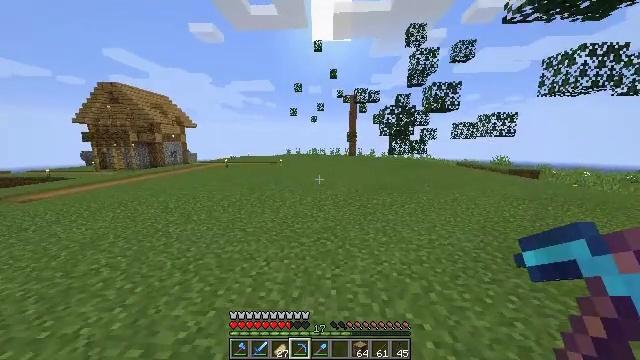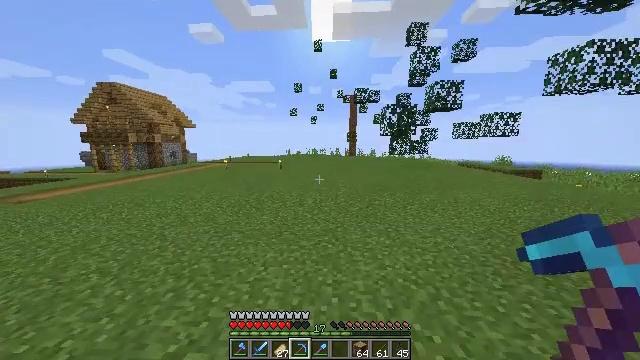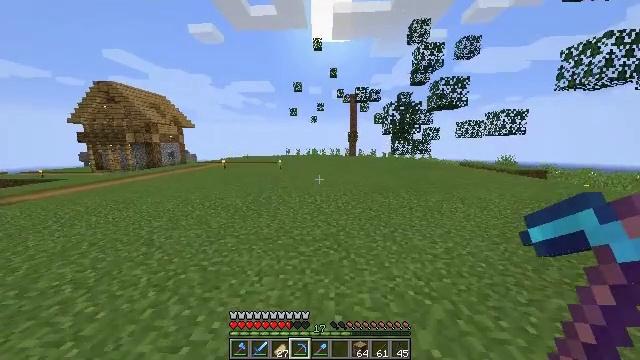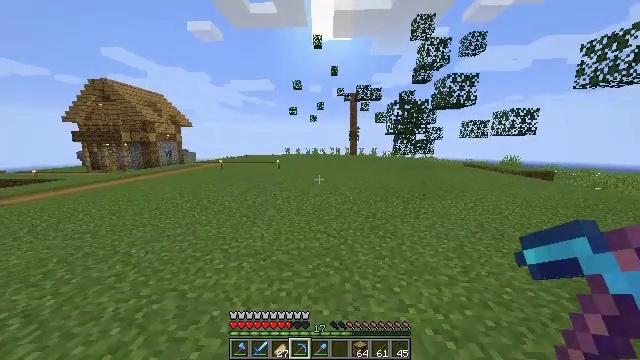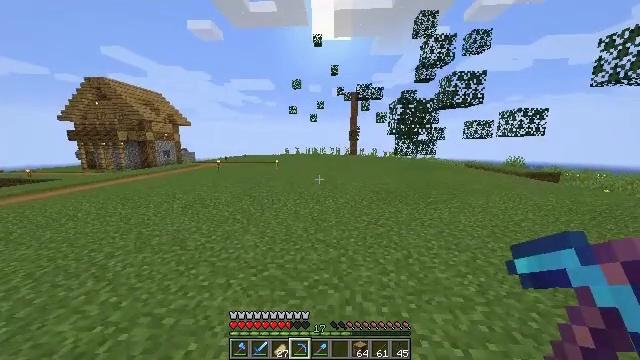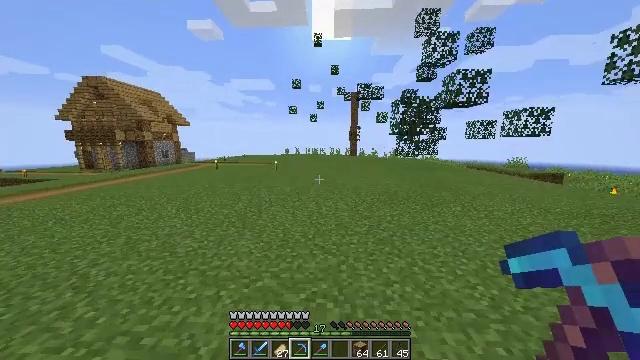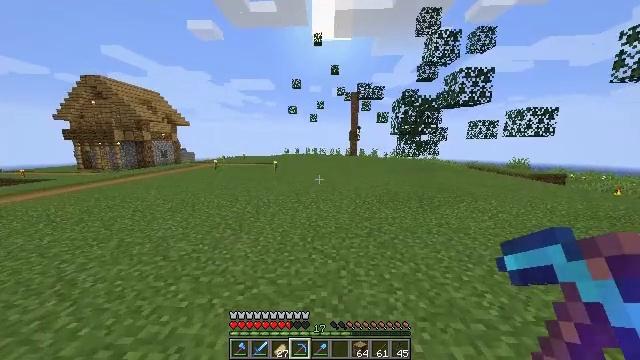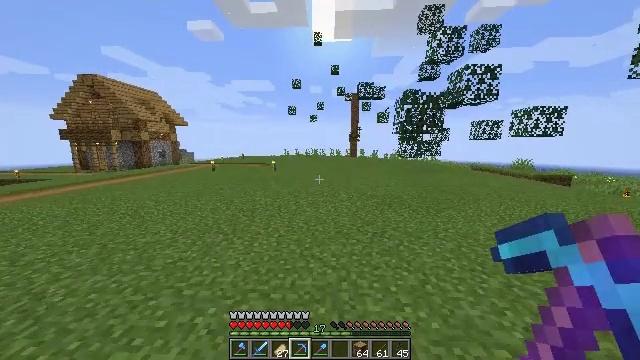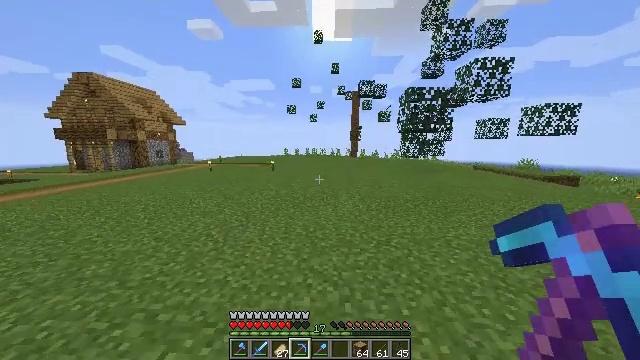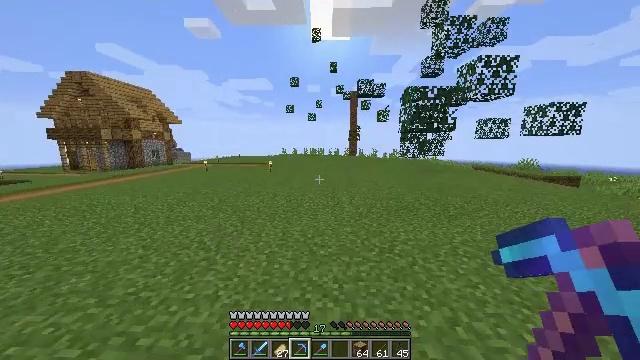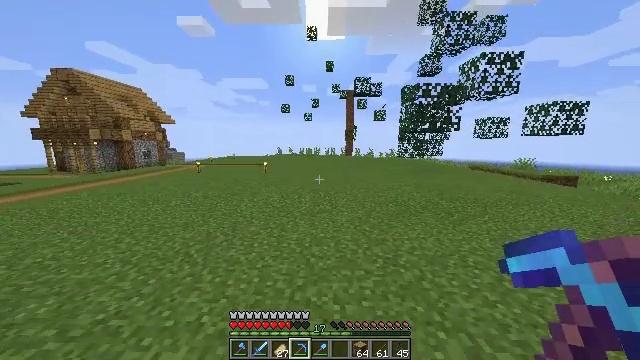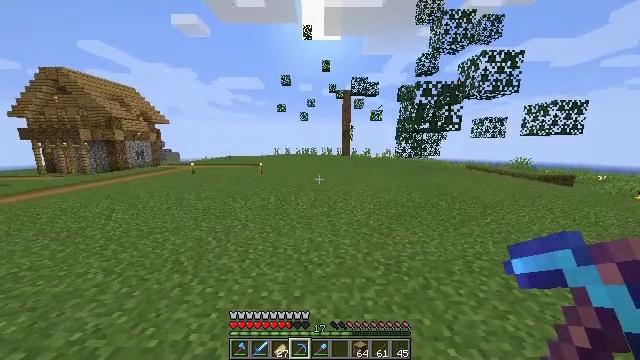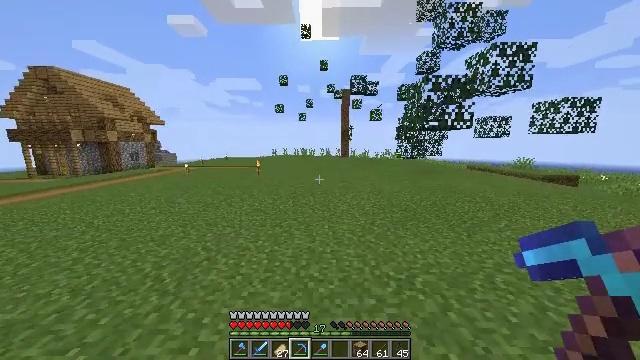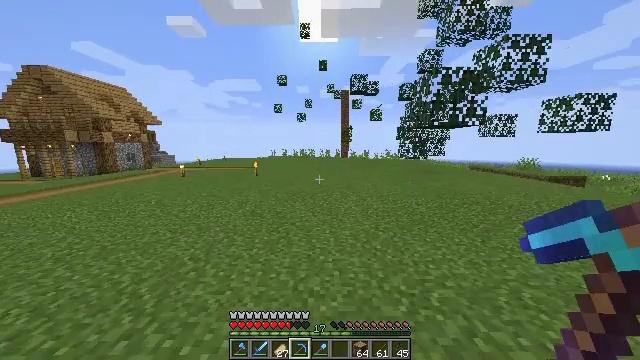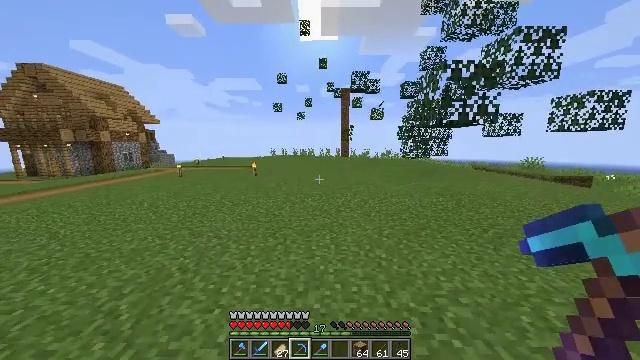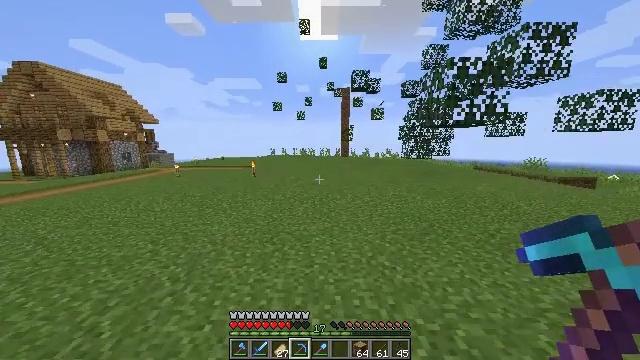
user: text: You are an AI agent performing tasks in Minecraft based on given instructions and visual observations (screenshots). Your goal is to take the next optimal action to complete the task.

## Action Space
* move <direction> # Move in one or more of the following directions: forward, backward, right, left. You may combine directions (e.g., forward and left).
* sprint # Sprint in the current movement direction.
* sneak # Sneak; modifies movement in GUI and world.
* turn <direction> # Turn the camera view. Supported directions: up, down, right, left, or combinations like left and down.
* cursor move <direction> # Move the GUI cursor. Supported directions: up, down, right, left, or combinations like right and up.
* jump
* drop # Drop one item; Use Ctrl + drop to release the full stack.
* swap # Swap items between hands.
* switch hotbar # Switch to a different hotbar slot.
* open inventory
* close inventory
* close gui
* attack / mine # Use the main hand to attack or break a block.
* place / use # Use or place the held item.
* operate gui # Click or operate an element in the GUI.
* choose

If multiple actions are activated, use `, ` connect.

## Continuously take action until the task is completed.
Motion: motion action
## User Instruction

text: Trim the tree by mining oak leaves.
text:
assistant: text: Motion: move forward, sprint
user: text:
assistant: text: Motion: move forward, sprint
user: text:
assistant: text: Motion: move forward, sprint
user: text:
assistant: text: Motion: move forward, sprint
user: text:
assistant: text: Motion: move forward
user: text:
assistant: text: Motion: move forward
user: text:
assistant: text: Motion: move forward
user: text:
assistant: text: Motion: move forward
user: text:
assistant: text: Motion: move forward
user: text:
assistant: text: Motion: move forward, turn right
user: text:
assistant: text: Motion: move forward
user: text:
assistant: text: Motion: move forward
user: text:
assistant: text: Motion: move forward
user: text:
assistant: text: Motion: move forward
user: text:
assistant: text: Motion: move forward
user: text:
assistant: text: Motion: move forward
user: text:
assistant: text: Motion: move forward
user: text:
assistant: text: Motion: move forward
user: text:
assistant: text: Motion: move forward
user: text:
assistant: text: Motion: move forward
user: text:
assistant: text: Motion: move forward
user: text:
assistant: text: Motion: move forward
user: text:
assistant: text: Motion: move forward
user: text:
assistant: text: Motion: move forward
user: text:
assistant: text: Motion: move forward
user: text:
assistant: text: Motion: move forward
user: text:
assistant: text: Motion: move forward
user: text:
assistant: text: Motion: move forward
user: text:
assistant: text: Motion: move forward
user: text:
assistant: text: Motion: move forward